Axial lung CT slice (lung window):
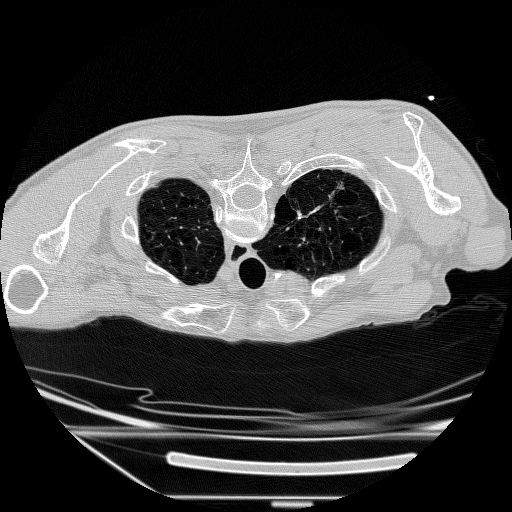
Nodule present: no